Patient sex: M
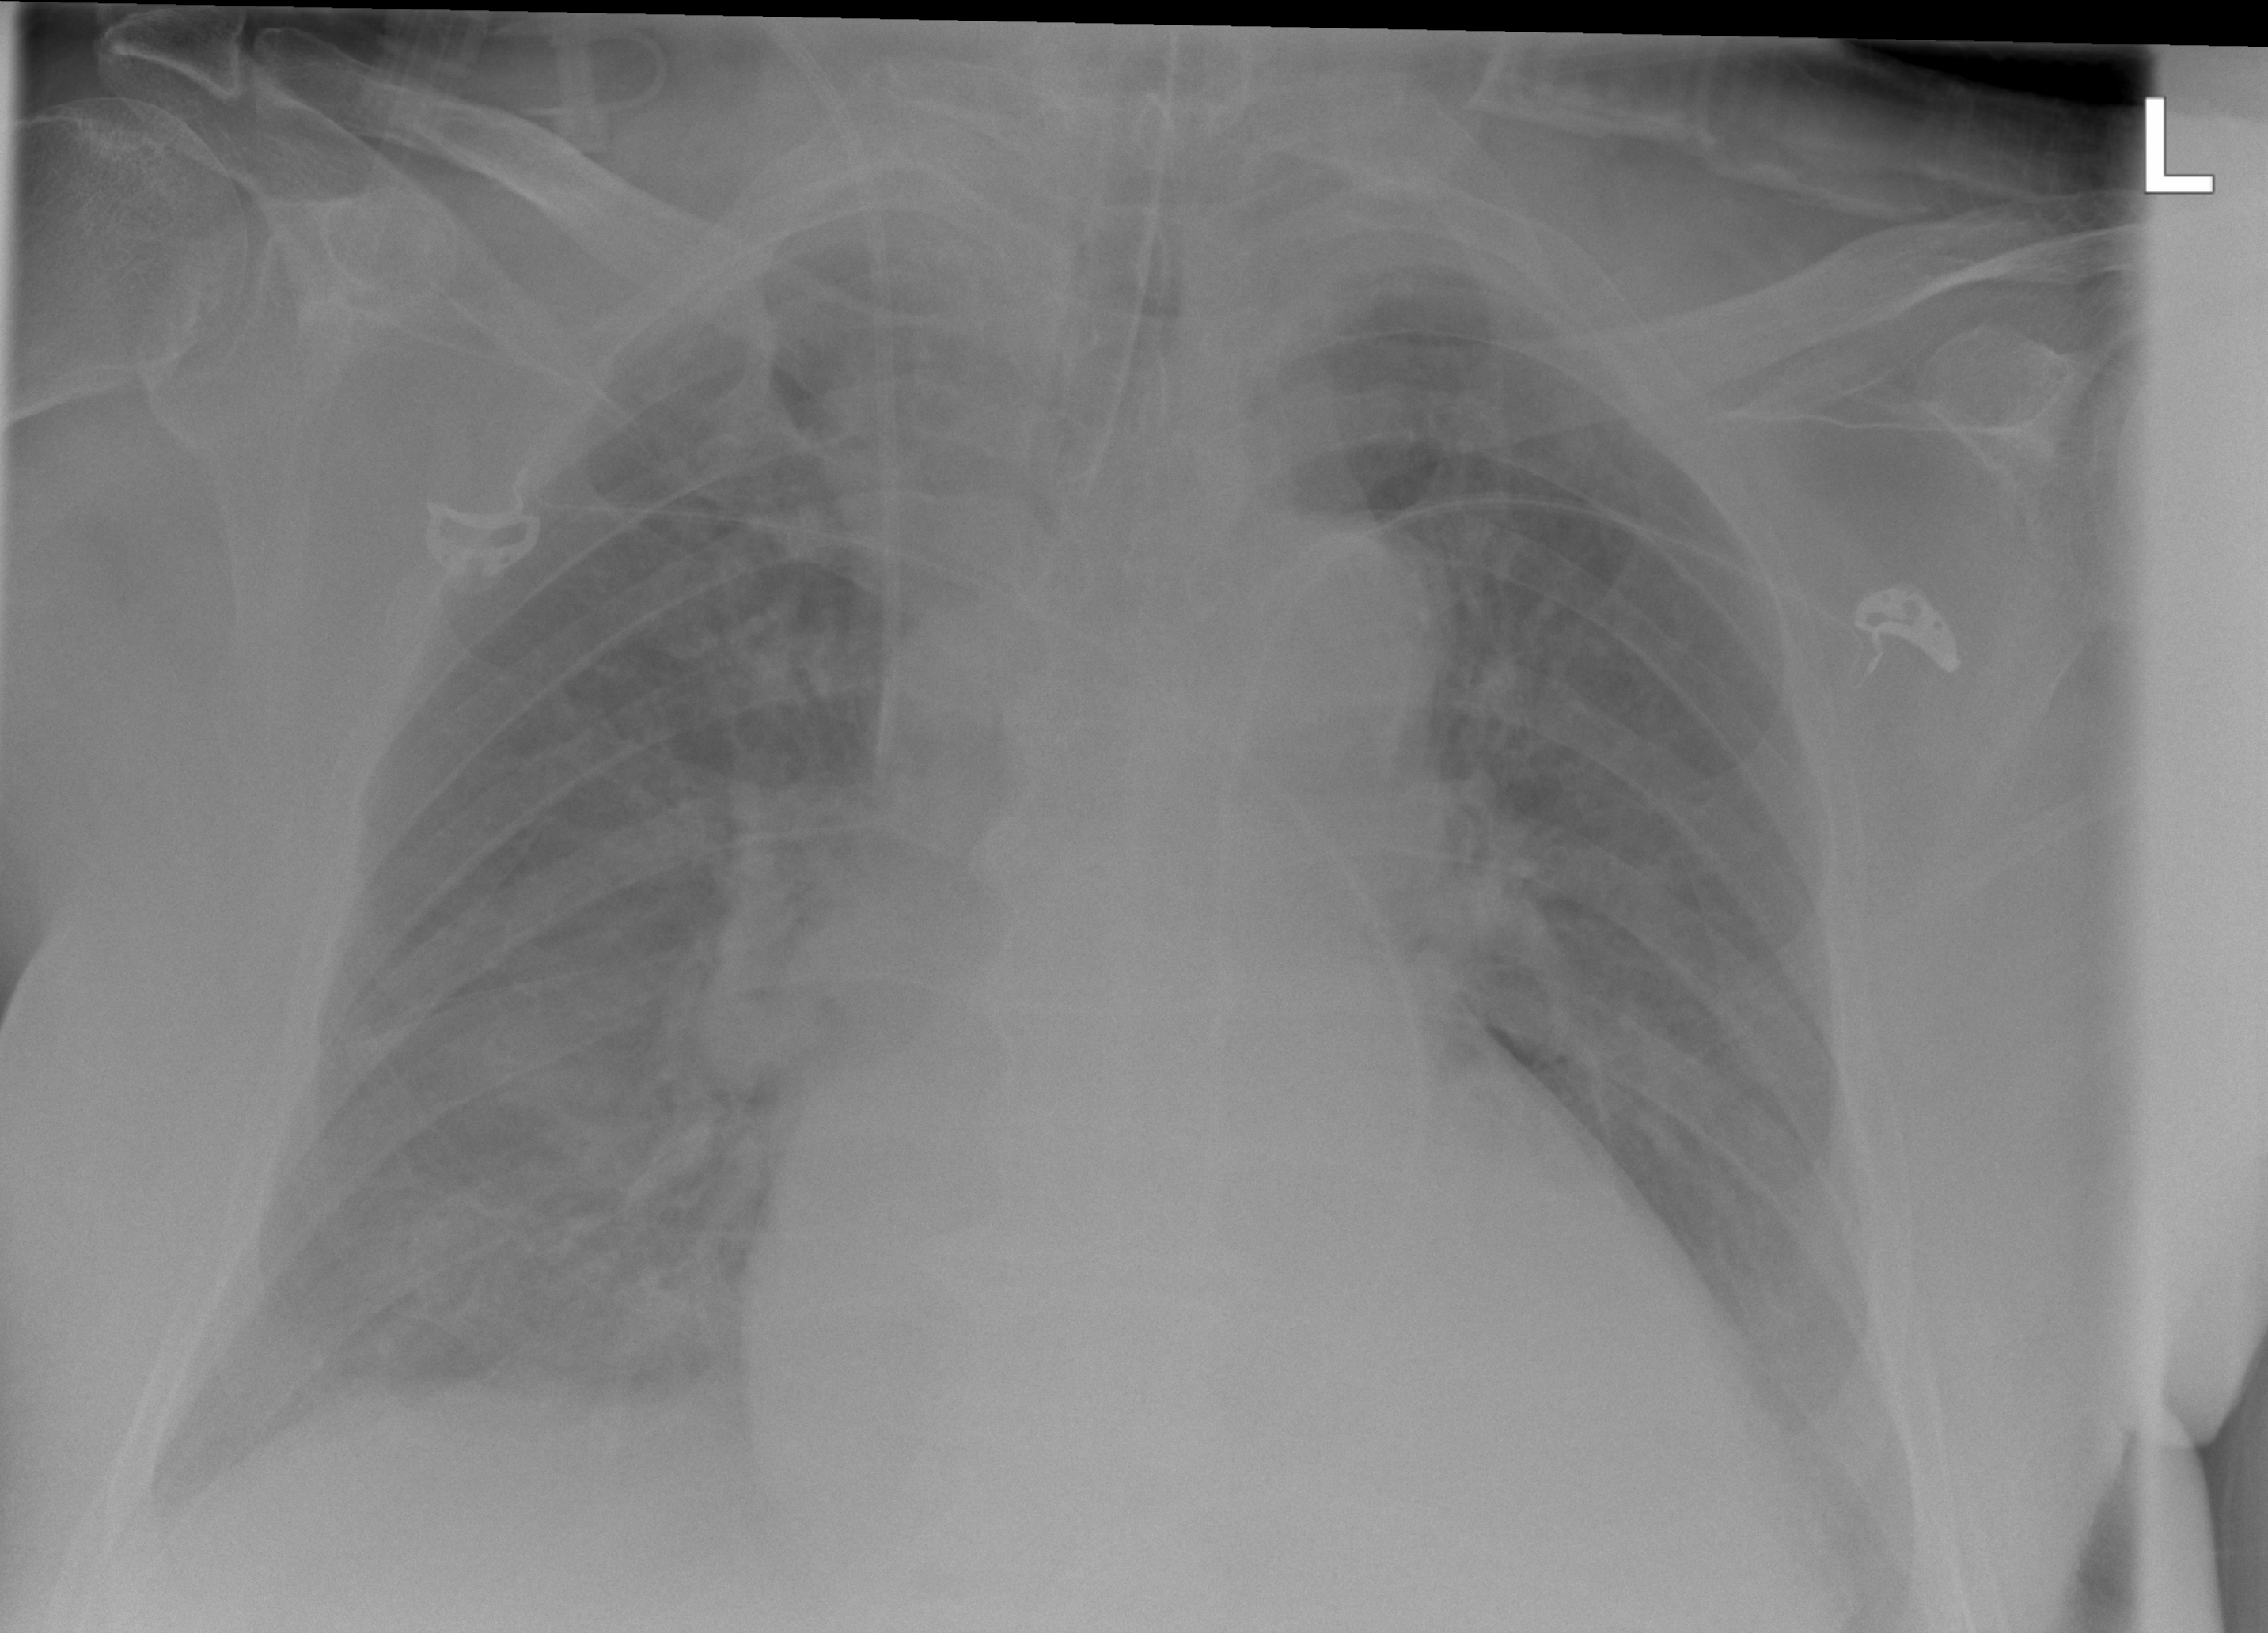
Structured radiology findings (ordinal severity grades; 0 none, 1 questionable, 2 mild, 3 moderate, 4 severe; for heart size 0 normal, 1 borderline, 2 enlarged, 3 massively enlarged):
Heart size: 2
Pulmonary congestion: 2
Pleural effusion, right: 2
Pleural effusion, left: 2
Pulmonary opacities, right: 2
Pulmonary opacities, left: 2
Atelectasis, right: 2
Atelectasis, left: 2